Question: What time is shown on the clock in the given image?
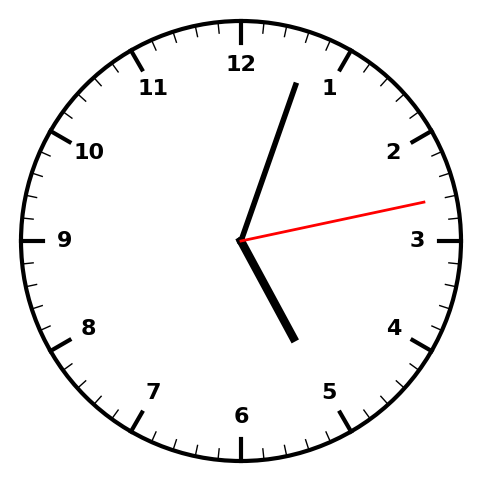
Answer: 05:03:13